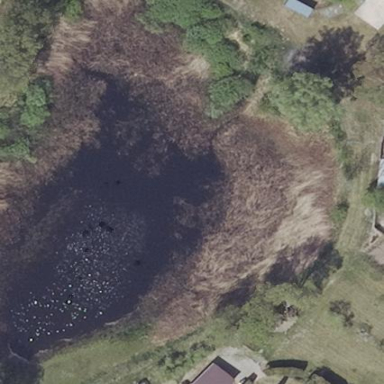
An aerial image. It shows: Pond with natural water.